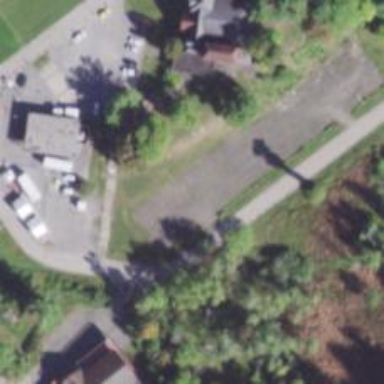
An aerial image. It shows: Driveway.